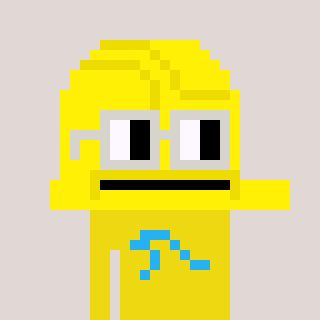
a pixel art character with square light gray glasses, a construction helmet-shaped head and a yellow-colored body on a warm background